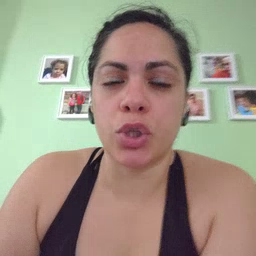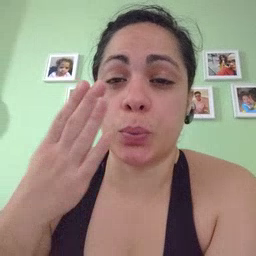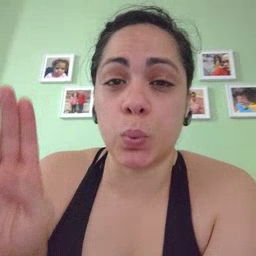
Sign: blue